Field crop: maize
Growth stage: 2
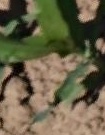
Species: maize